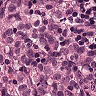
Metastatic tissue present: yes